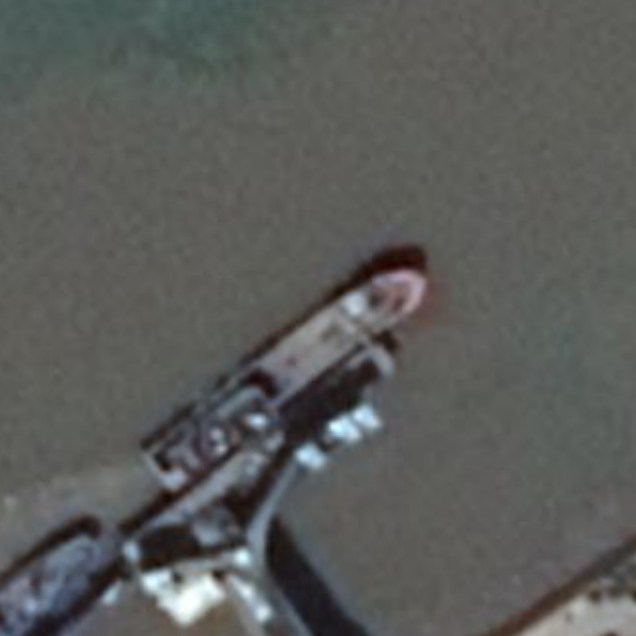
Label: civil